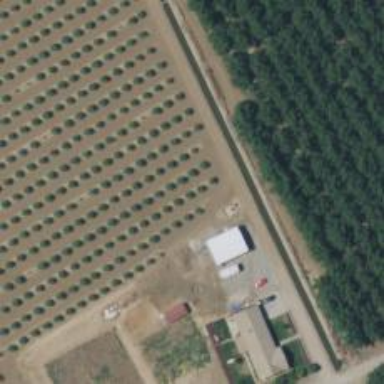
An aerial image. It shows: Orchard.